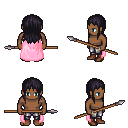
a pixel art fantasy rpg character, male body template, human, dark skin, pink cape, metal pants, raven unkempt hairstyle, brown shoes, spear, four views (front, back, left, right), 2x2 character sprite sheet, small pixel art, hard edges, no anti-aliasing